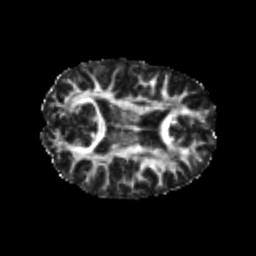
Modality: FA
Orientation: axial
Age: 21
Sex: male
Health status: healthy
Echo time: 0.074 s